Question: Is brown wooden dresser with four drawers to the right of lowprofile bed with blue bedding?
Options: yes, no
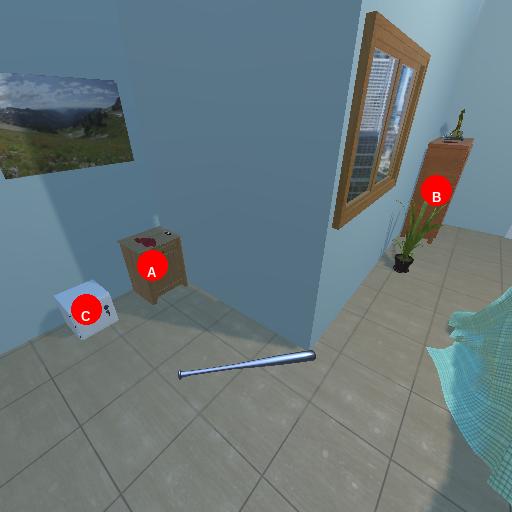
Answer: yes